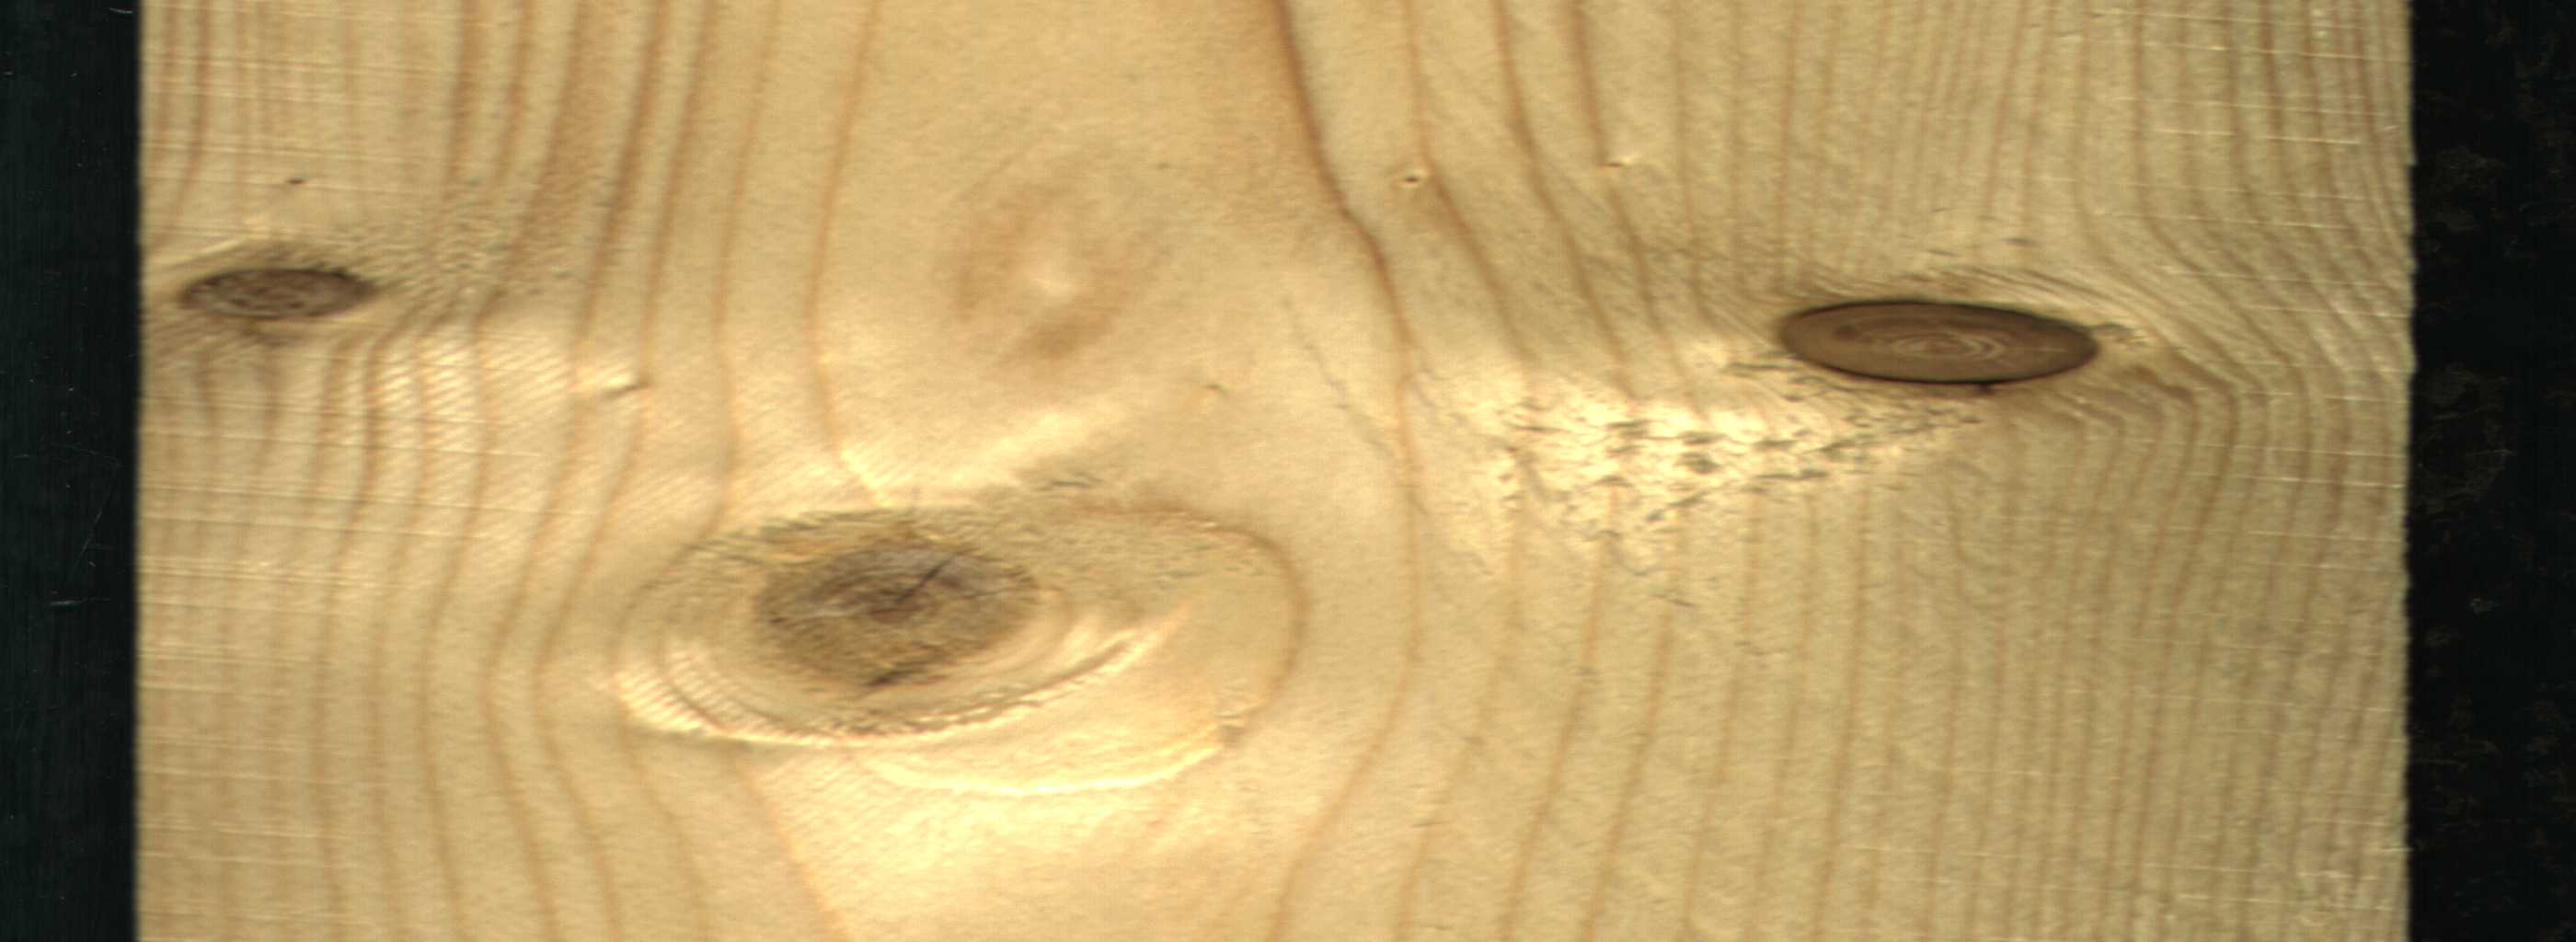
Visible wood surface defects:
Dead_Knot
Live_Knot
Live_Knot